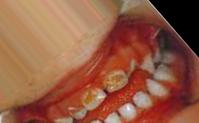
Condition: Caries